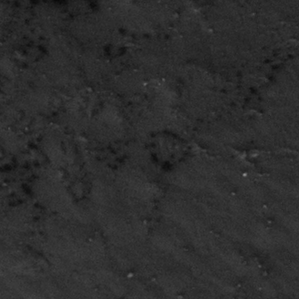
Label: frost